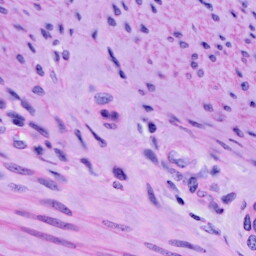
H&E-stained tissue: Cervix